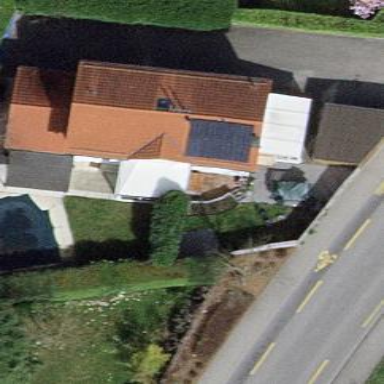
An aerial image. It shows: Garden enclosed by fence.